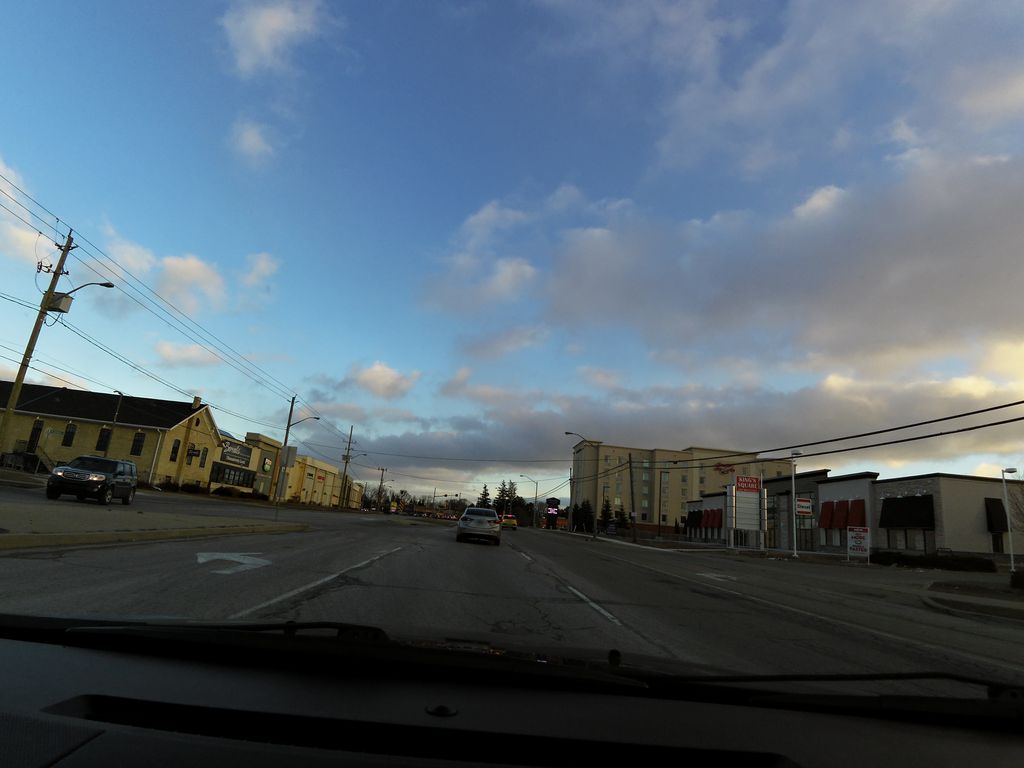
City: kitchener-waterloo